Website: crate-barrel
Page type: cross-sells
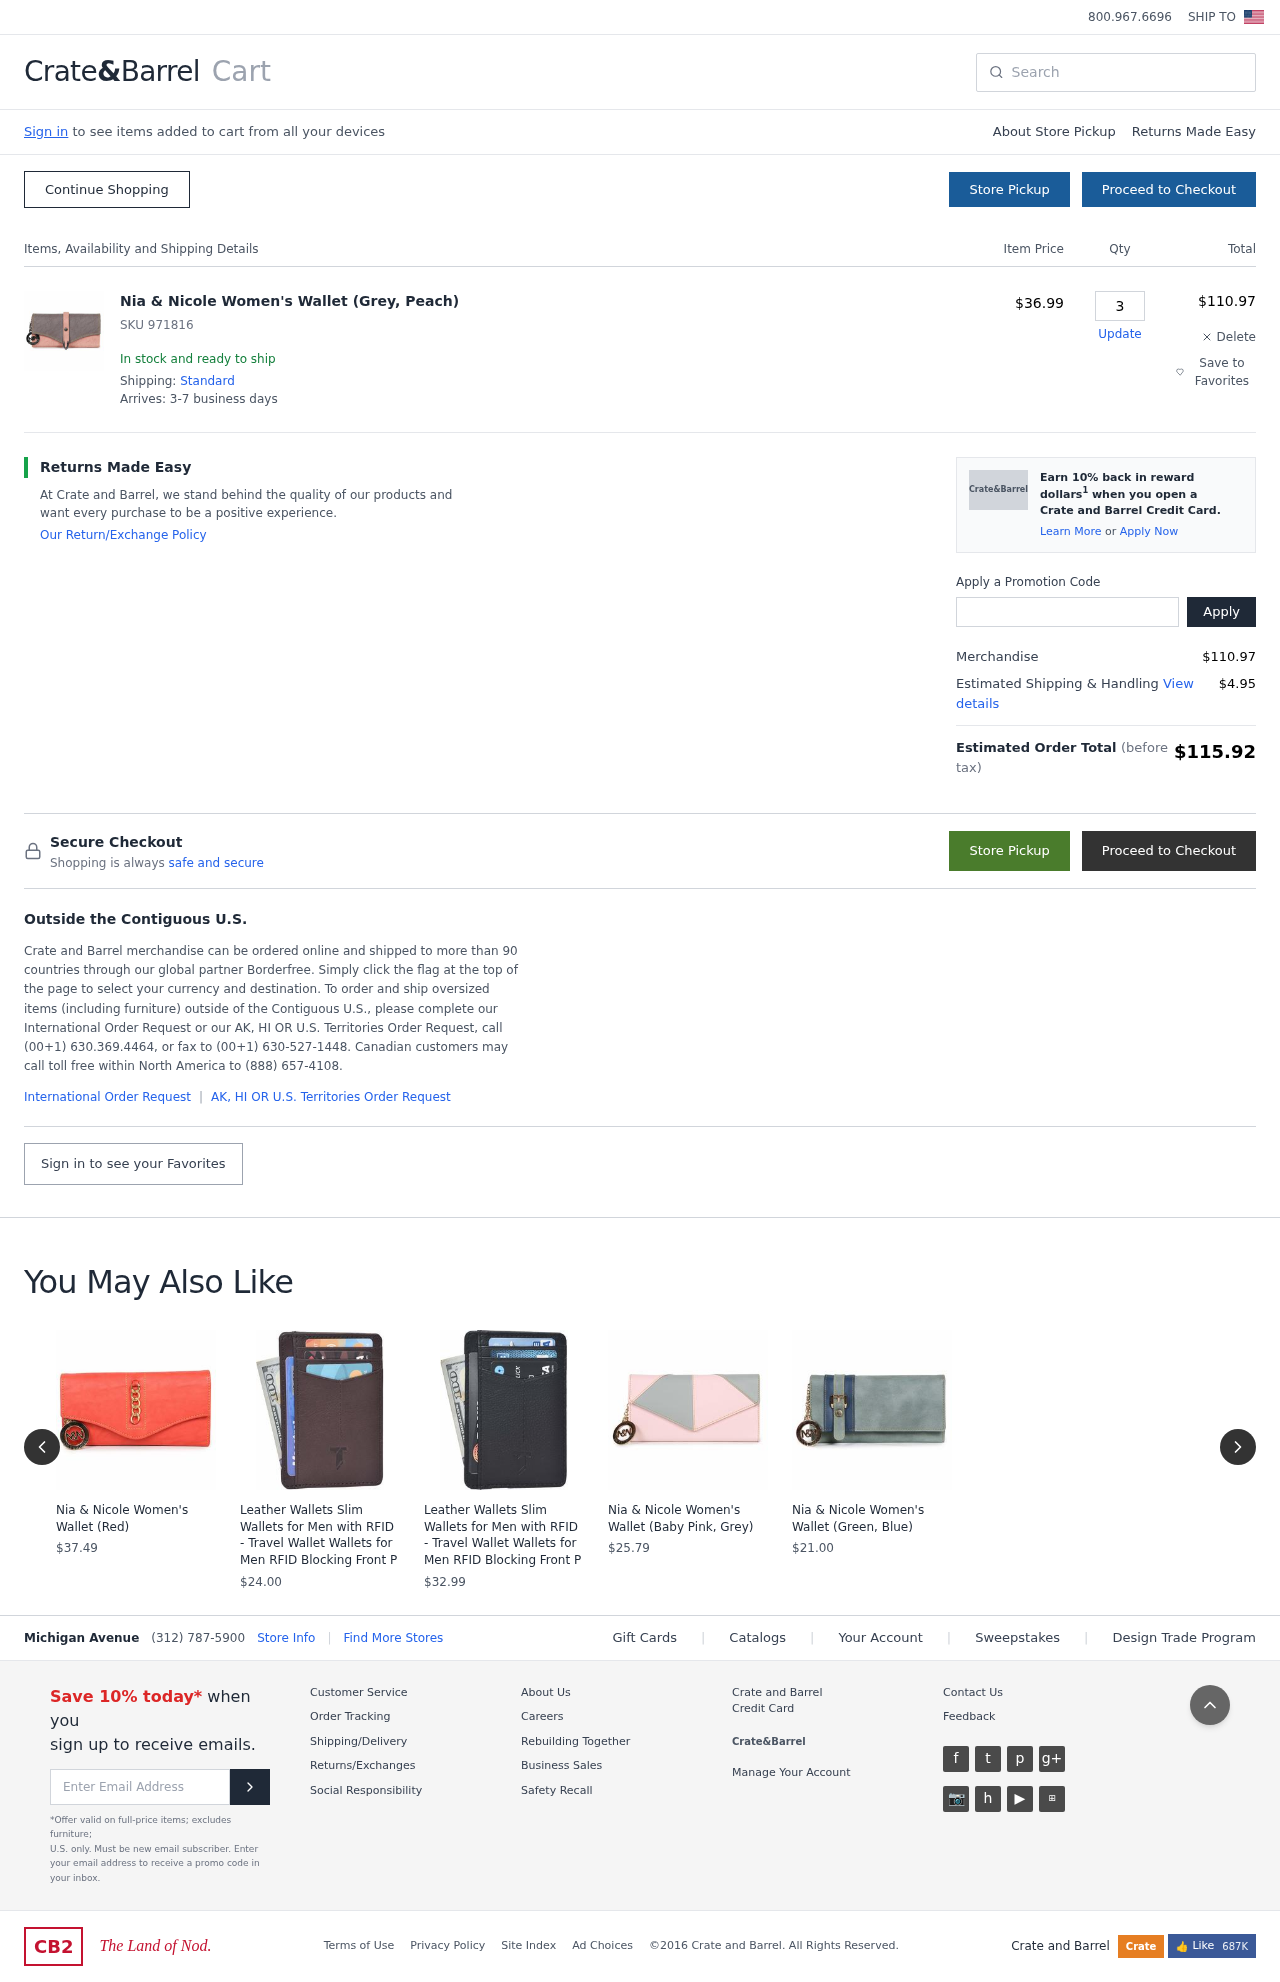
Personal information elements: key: PII_PROMO_CODE
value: FALL62
Product elements: key: PRODUCT1_NAME
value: Nia & Nicole Women's Wallet (Grey, Peach)
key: PRODUCT1_PRICE
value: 36.99
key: PRODUCT1_QUANTITY
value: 3
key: PRODUCT2_NAME
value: Nia & Nicole Women's Wallet (Red)
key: PRODUCT2_PRICE
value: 37.49
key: PRODUCT3_NAME
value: Leather Wallets Slim Wallets for Men with RFID - Travel Wallet Wallets for Men RFID Blocking Front P
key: PRODUCT3_PRICE
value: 24
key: PRODUCT4_NAME
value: Leather Wallets Slim Wallets for Men with RFID - Travel Wallet Wallets for Men RFID Blocking Front P
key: PRODUCT4_PRICE
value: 32.99
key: PRODUCT5_NAME
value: Nia & Nicole Women's Wallet (Baby Pink, Grey)
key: PRODUCT5_PRICE
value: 25.79
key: PRODUCT6_NAME
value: Nia & Nicole Women's Wallet (Green, Blue)
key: PRODUCT6_PRICE
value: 21
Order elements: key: ORDER_SKU
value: SKU 971816
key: ORDER_ITEM_TOTAL
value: $110.97
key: ORDER_SUBTOTAL
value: $110.97
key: ORDER_SHIPPING_COST
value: $4.95
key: ORDER_TOTAL
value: $115.92
Search elements: key: HEADER_SEARCH
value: Search